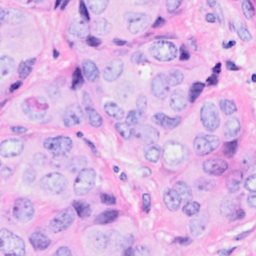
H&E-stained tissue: Breast